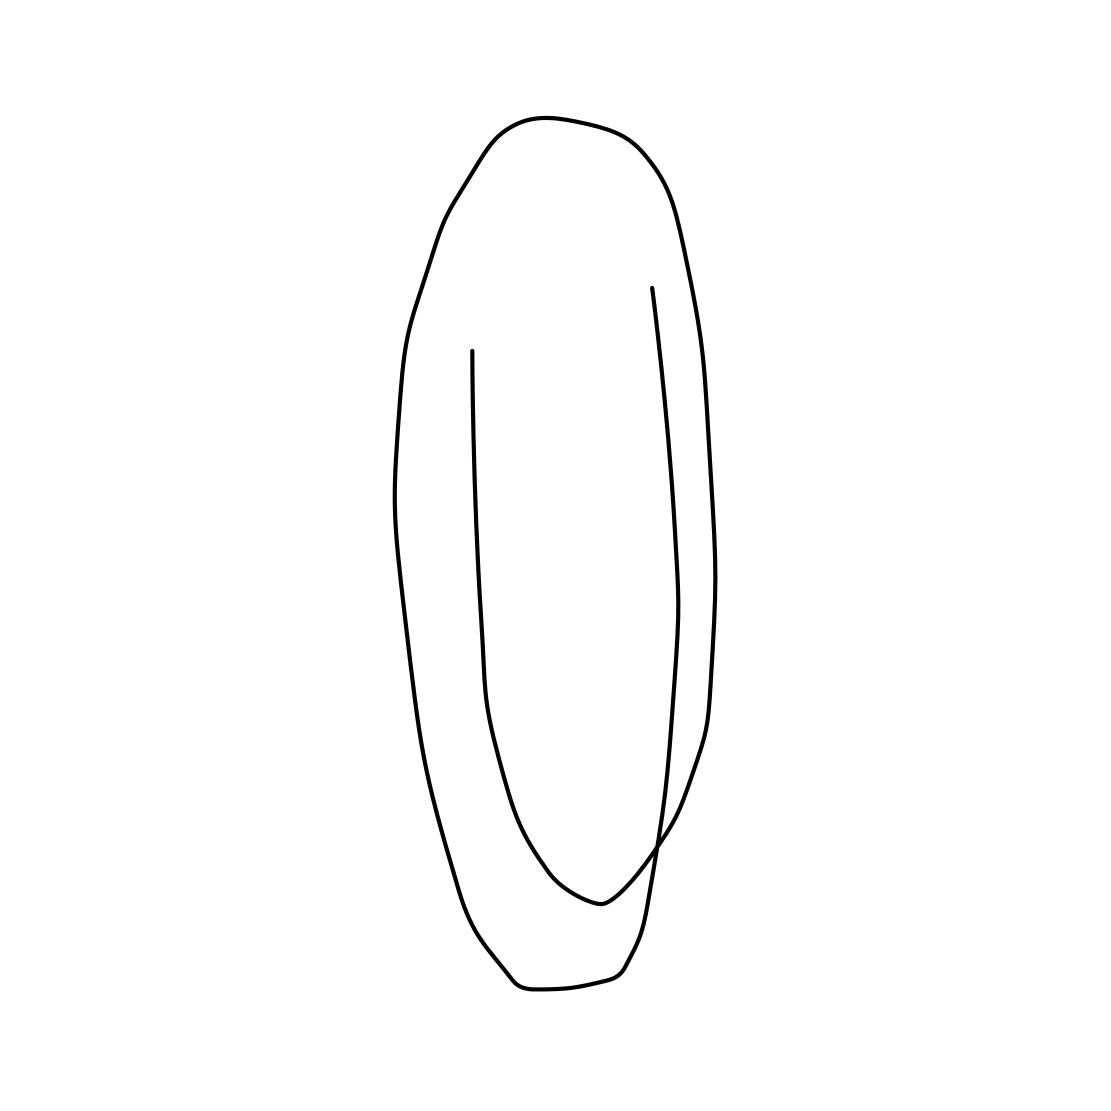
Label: paper clip